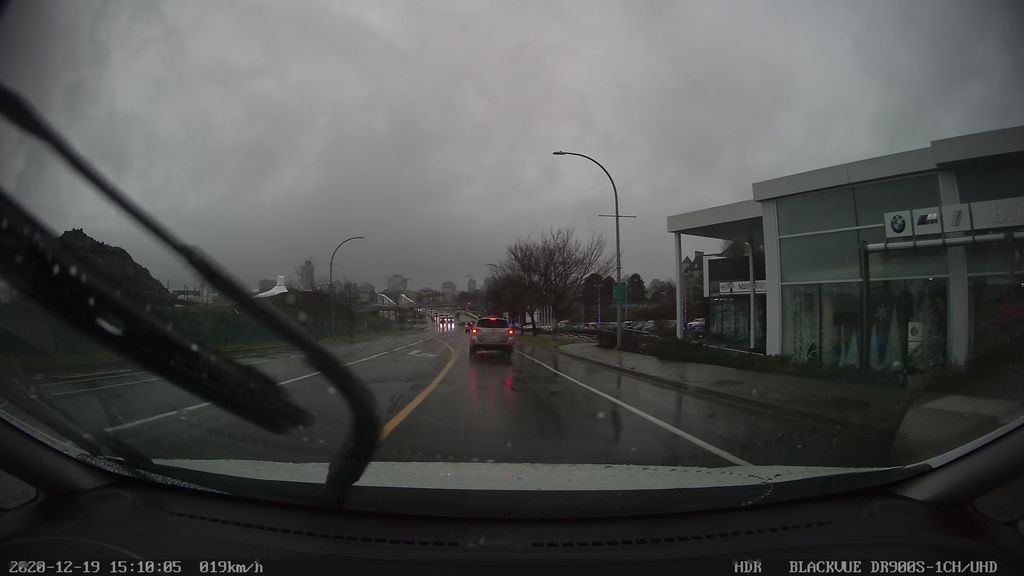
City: victoria